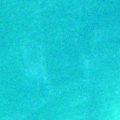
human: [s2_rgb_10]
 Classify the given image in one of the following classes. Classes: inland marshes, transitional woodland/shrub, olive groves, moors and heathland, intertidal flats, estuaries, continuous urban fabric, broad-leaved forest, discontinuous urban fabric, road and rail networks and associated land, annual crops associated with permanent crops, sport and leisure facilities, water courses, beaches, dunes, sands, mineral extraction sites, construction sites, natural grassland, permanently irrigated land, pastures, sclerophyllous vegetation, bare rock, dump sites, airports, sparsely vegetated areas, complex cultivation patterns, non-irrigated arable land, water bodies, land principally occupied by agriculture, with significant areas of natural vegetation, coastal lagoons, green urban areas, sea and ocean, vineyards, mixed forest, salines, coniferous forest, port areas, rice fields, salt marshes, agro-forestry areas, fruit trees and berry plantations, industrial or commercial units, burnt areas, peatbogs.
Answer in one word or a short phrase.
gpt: sea and ocean